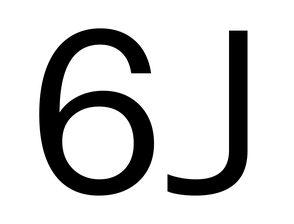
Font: InstrumentSans_Regular